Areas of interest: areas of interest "Art Gallery"
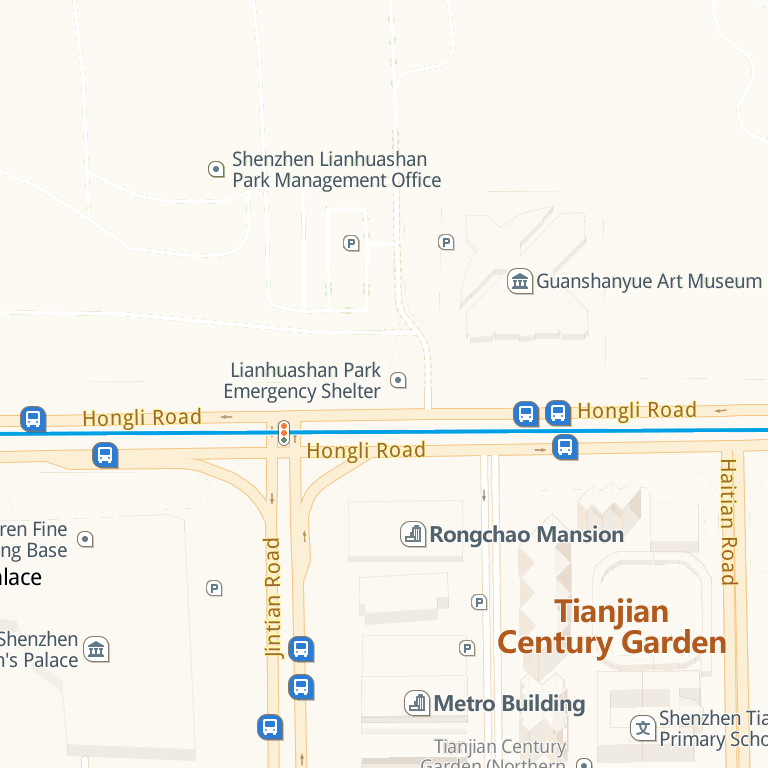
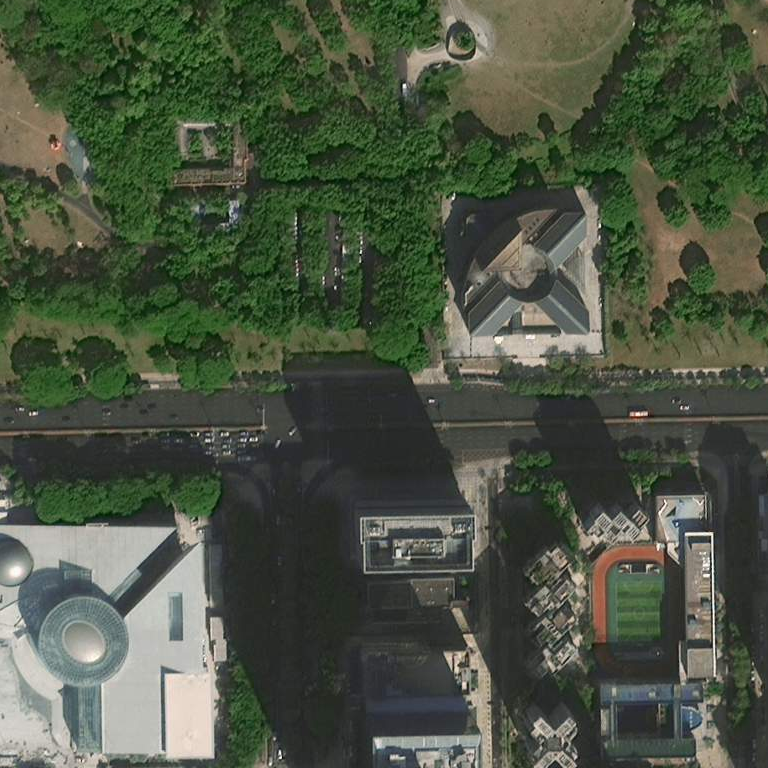